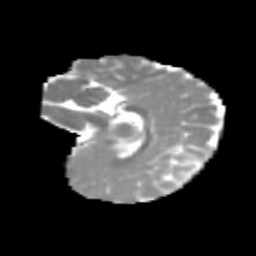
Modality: MD
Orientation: sagittal
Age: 7
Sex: female
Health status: healthy